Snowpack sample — Buffalo Mountain, Silverthorne, Colorado, USA (2/22/26, 2:02 PM MST)
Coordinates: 39.622, -106.113
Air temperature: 33 °F
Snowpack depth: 63 cm
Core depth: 50 cm
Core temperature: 28.4 °F
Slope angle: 11°, slope face: 116°
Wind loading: low
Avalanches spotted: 0
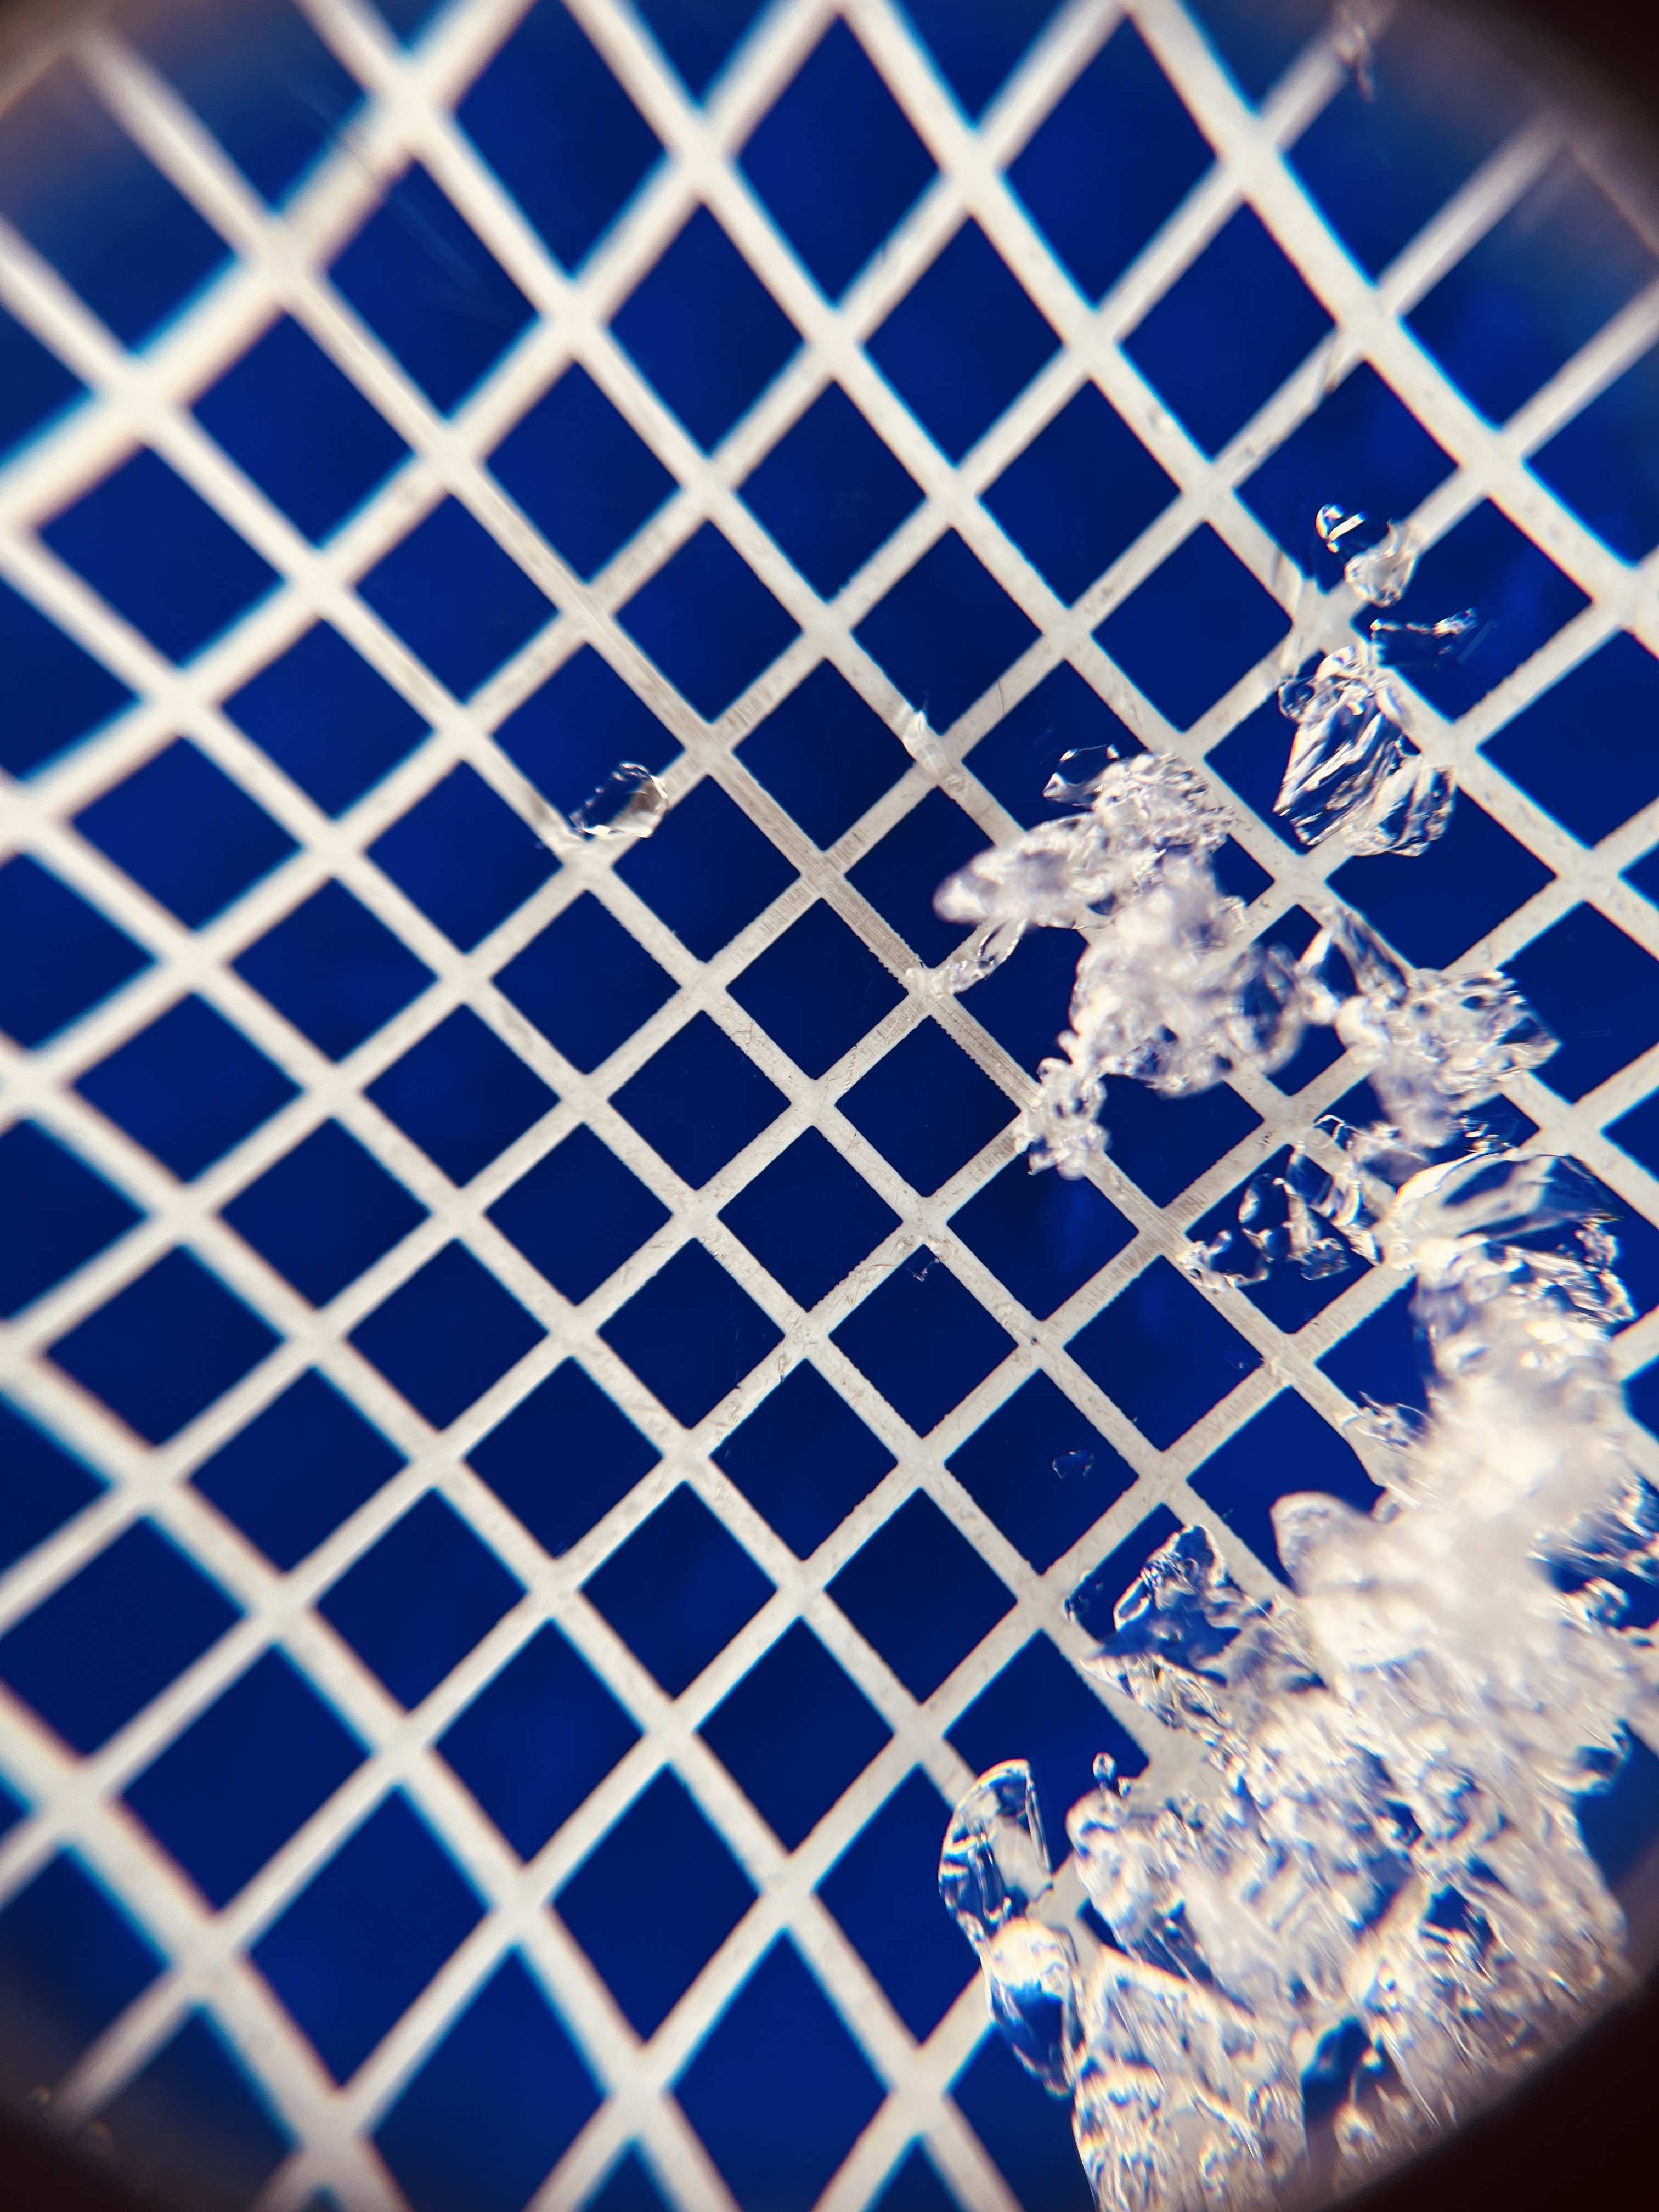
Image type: magnified_profile
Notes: In a firebreak similar to site 1, minimal wind loading with no spotted avalanches (not many faces in view though)